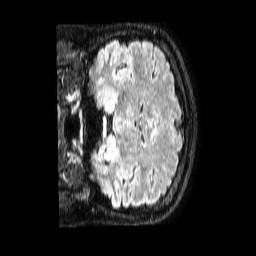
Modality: FLAIR
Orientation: coronal
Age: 30
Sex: female
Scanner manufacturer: philips
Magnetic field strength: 1.5 T
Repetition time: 4.8 s
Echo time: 0.3 s